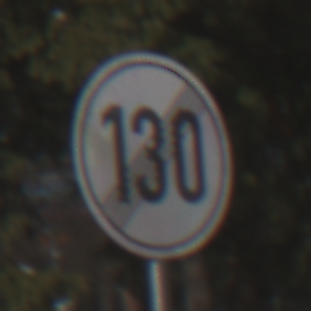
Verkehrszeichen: EndeGeschwindigkeit130
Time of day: MorningAfternoon
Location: Outdoor (Special)
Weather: Clear
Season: Winter
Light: Natural